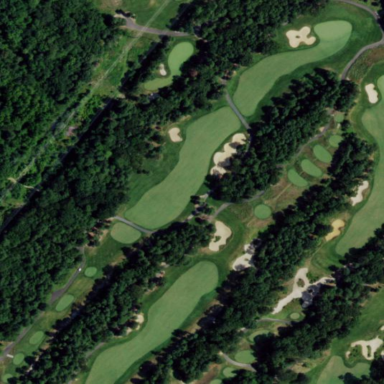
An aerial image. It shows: Golf course with heavy rough terrain.